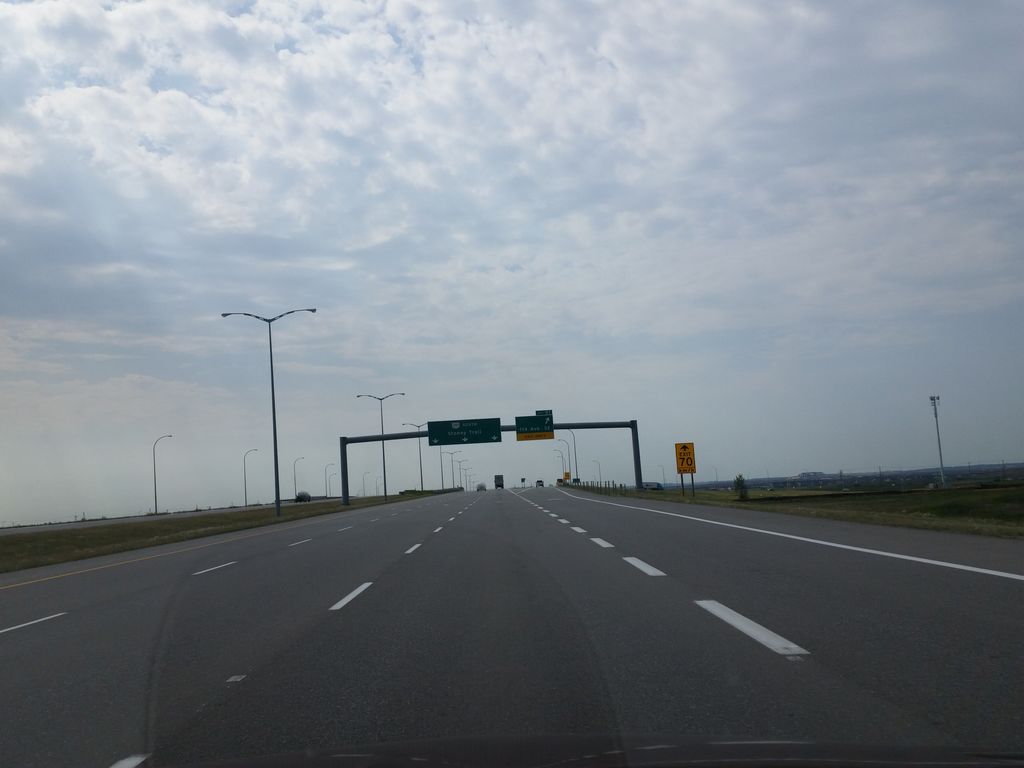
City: calgary